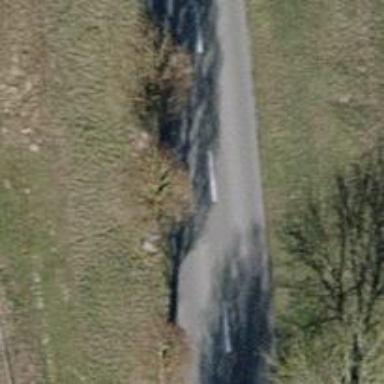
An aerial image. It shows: Tertiary road with asphalt surface.